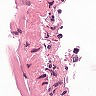
Metastatic tissue present: no